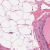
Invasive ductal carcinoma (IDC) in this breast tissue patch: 0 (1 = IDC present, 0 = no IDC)